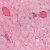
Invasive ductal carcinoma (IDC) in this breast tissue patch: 0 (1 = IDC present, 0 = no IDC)